Aerial crown-view tile of a tropical tree (Barro Colorado Island, Panama), acquired 20250124:
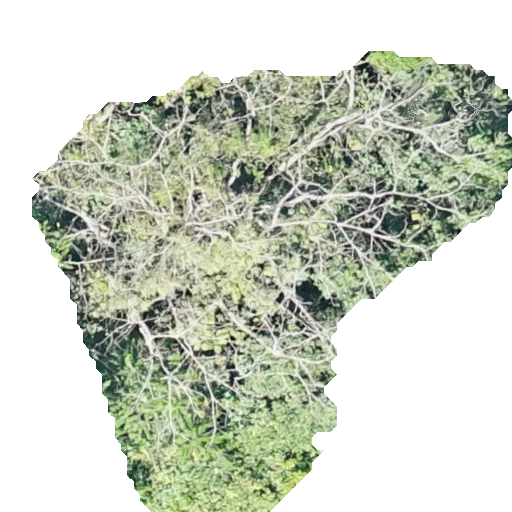
Species: Trattinnickia aspera
GBIF accepted scientific name: Trattinnickia aspera
Crown area: 206.693 m²